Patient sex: M
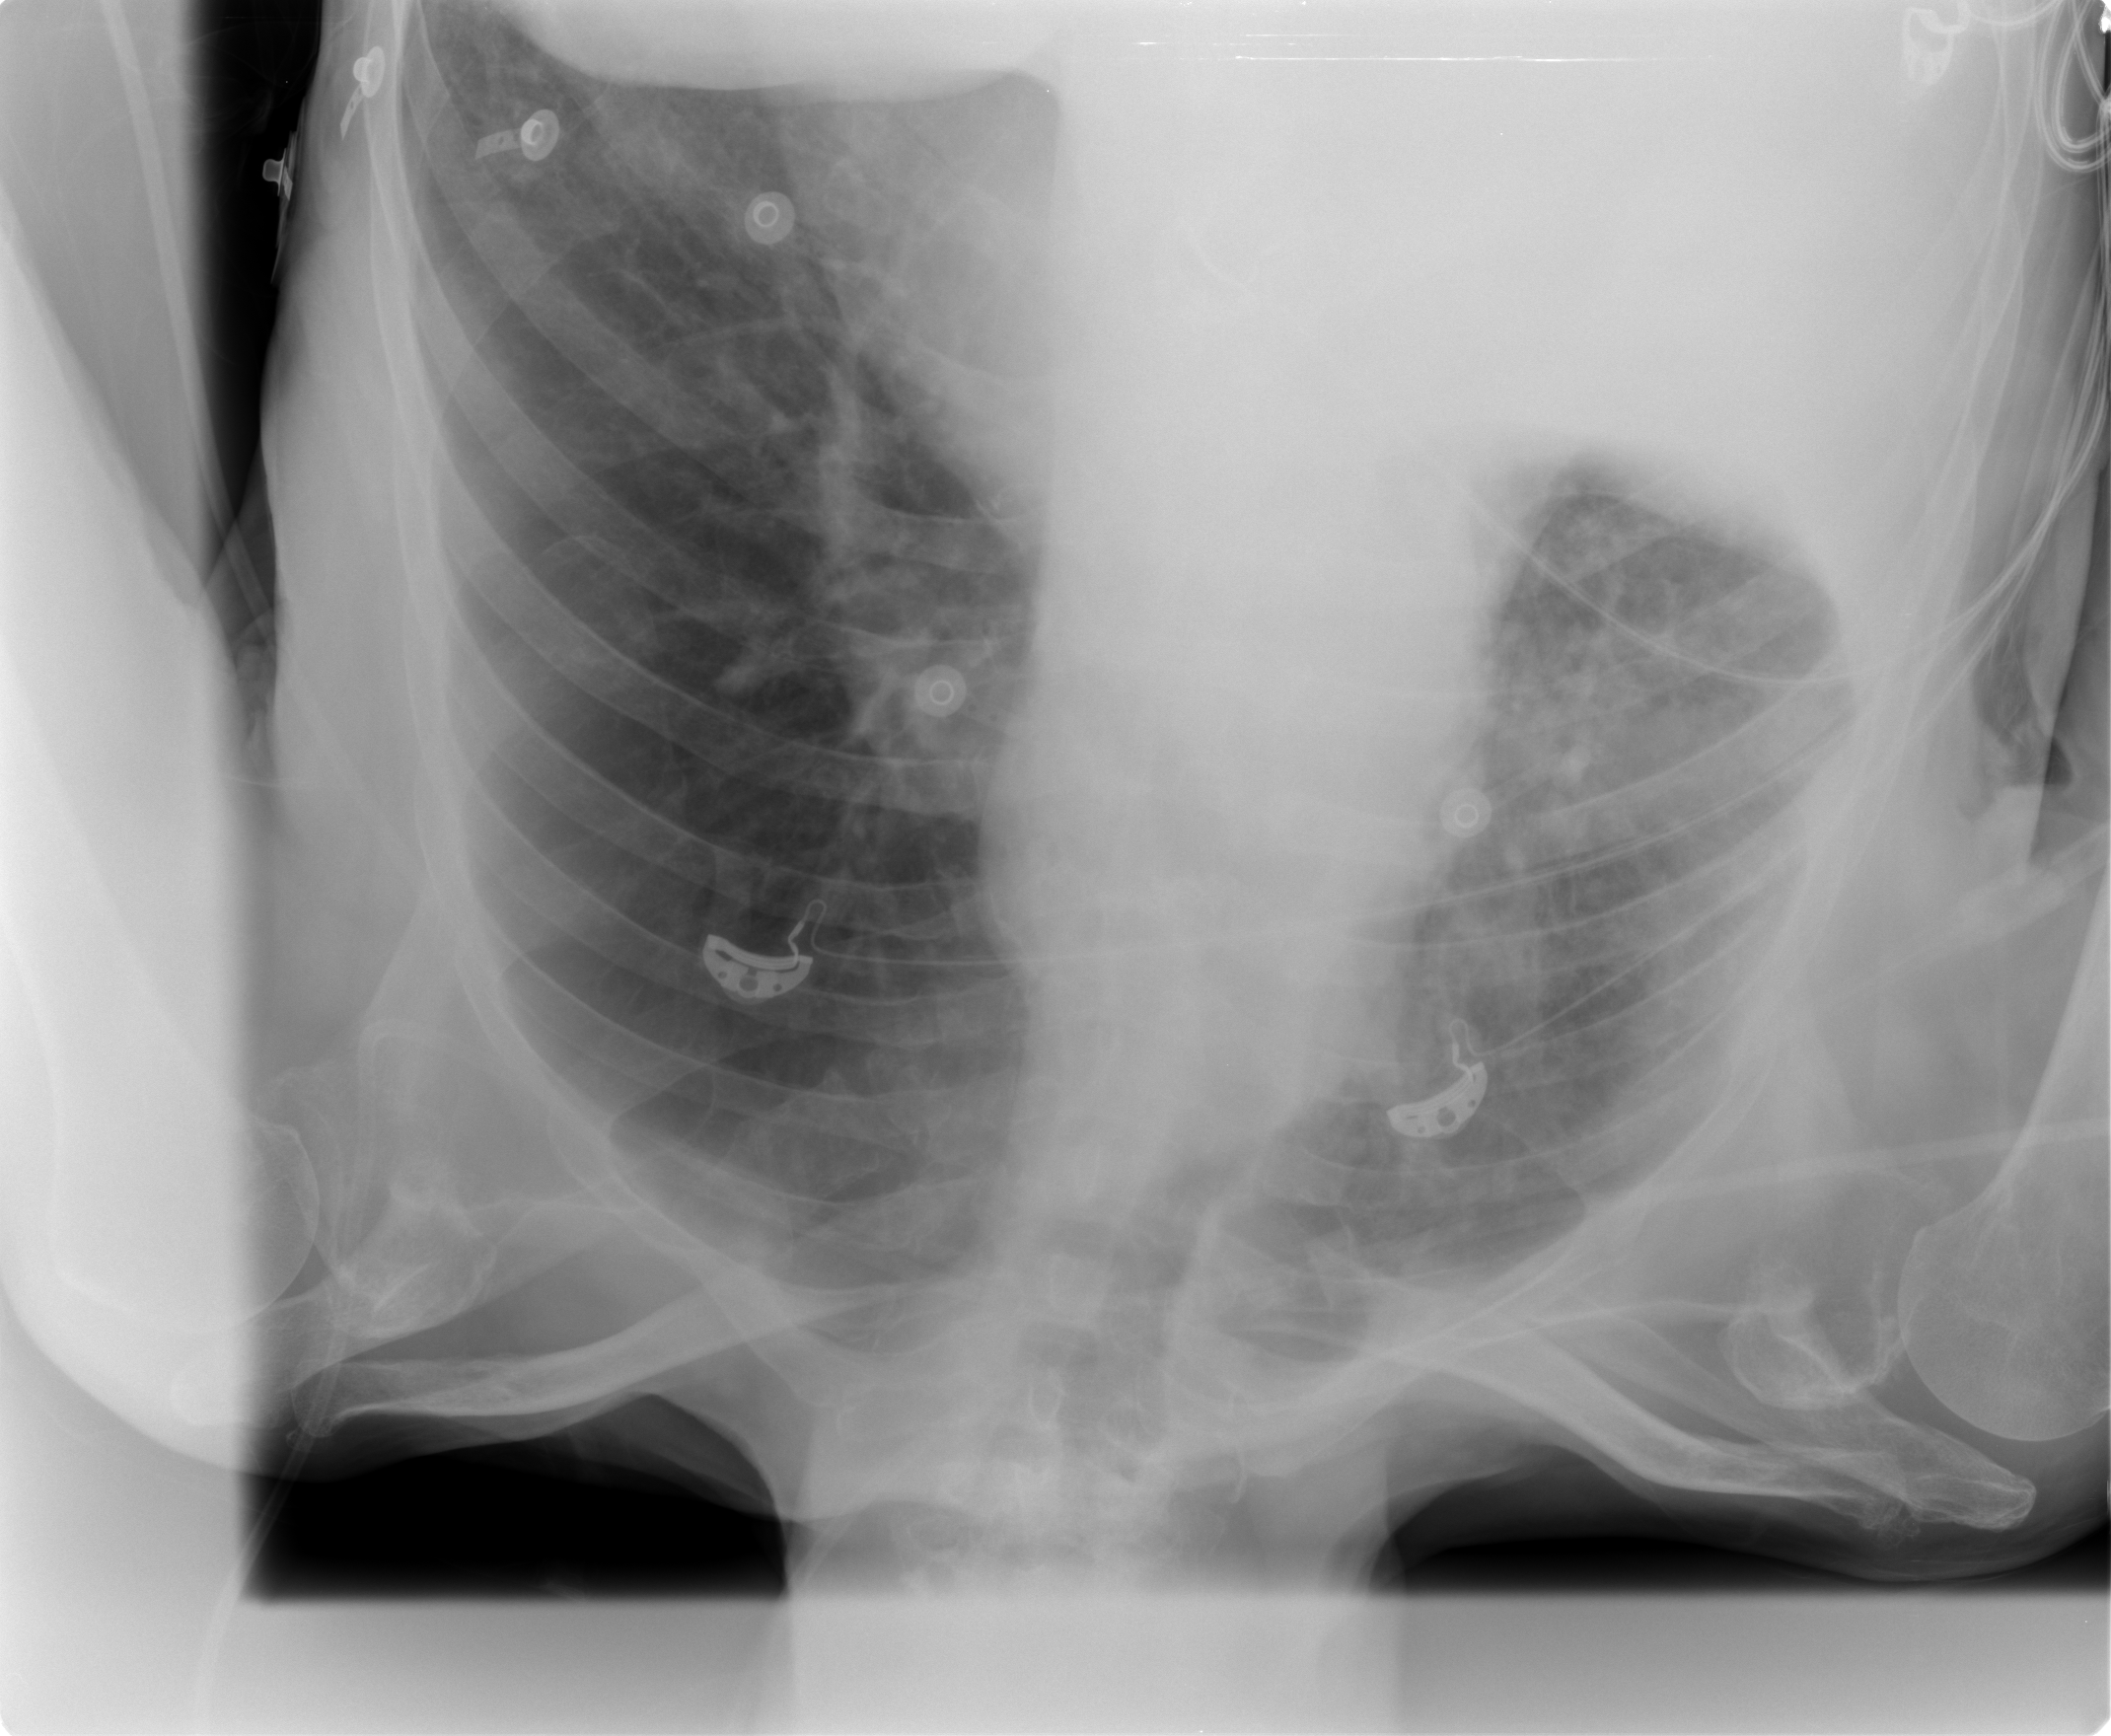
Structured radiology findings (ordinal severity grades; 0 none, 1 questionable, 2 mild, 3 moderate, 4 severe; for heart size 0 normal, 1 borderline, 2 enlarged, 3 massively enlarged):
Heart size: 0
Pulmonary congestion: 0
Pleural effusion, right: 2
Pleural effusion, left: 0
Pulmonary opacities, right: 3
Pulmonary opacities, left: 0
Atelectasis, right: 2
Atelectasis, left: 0